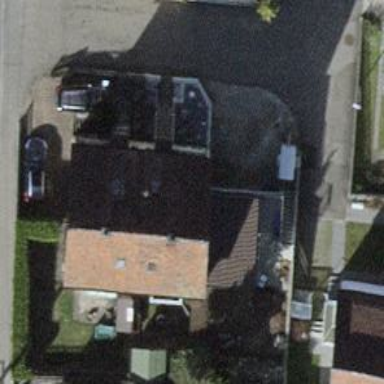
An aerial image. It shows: Residential building with roof made of roof tiles.